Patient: sex M, age 64
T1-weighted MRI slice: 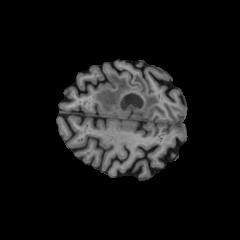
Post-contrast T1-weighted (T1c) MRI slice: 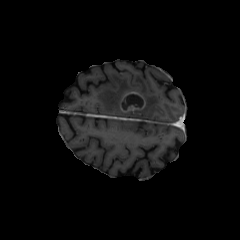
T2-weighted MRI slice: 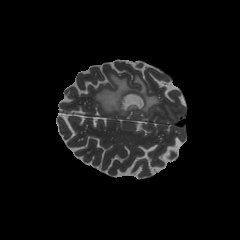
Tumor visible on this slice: yes
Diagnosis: Glioblastoma, IDH-wildtype
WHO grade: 4